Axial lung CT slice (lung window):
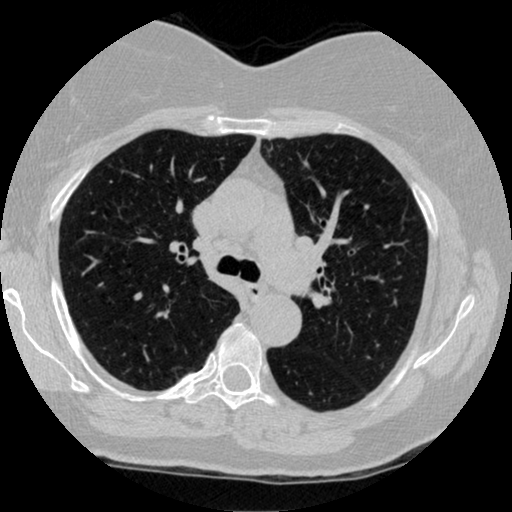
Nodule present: no